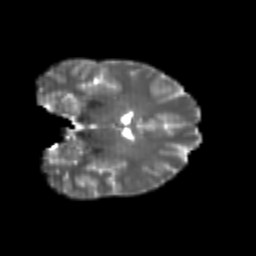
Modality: T2w
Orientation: coronal
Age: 21
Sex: female
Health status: healthy
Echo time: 0.074 s